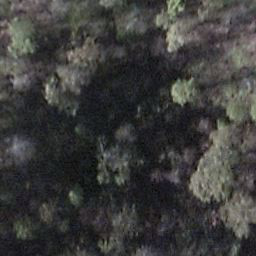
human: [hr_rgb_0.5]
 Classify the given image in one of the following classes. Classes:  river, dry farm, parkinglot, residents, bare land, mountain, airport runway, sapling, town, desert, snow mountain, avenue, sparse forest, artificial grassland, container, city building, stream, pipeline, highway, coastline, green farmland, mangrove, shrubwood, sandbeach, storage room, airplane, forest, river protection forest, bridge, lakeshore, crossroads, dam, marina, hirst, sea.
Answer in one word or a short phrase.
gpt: shrubwood